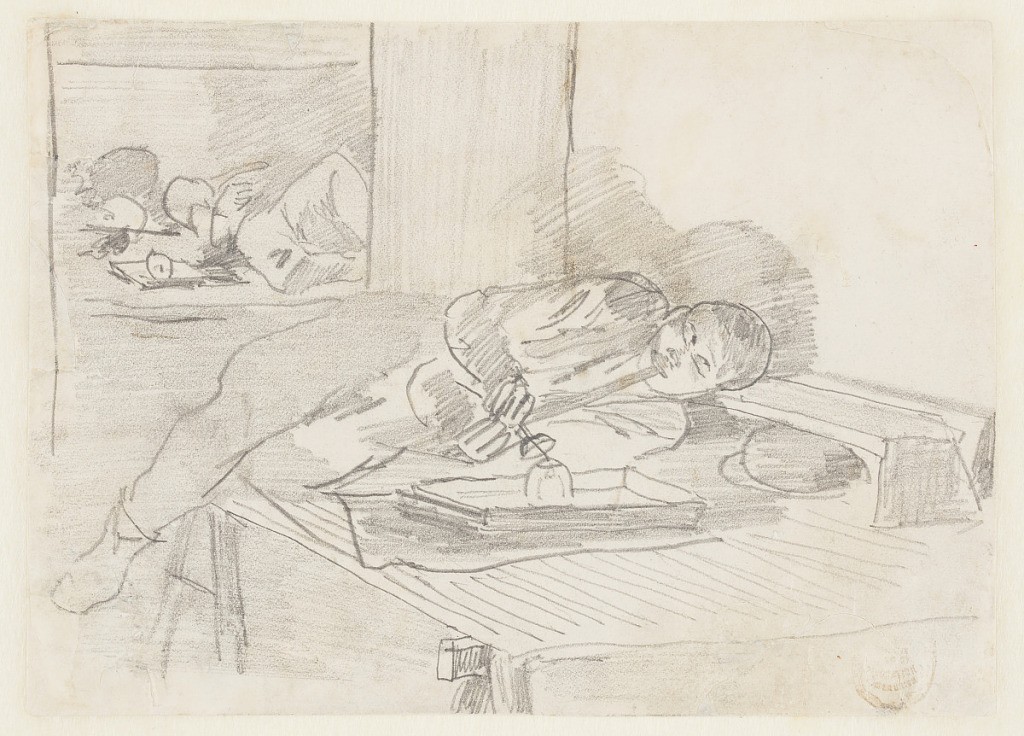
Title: Chinese Man Smoking an Opium Pipe in a Baxter Street Club House, New York City
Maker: Winslow Homer, American, 1836–1910
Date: ca. 1874
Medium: Graphite on off-white wove paper
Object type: Drawing
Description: Horizontal view of a Chinese man lying on a table supported by trestles and smoking an opium pipe; another prone figure is visible in background.